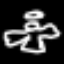
Label: angel